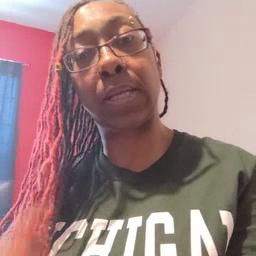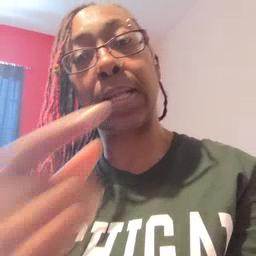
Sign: lips